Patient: sex M, age 69
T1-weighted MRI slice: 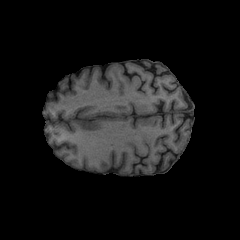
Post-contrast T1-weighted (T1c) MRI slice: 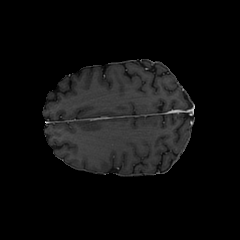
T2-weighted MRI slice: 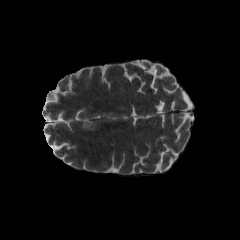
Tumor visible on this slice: no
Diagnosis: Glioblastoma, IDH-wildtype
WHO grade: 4